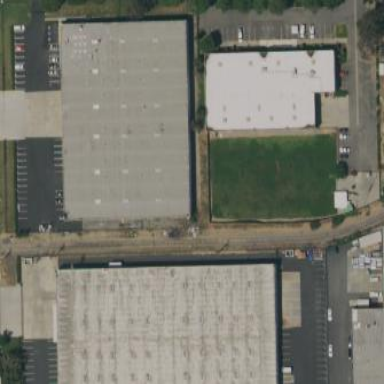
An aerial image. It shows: Warehouse building.